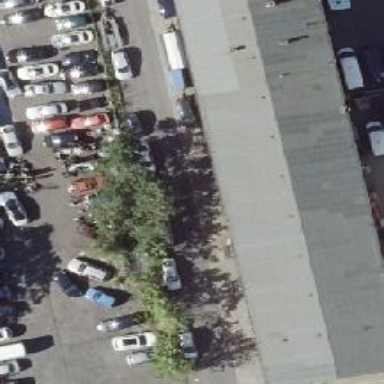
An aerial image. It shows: Commercial building.